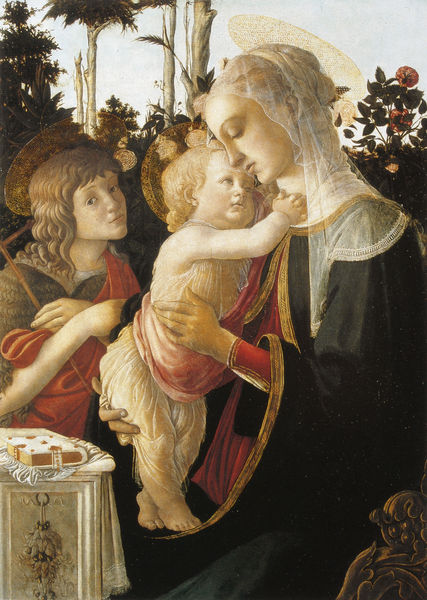
Titel: Die Jungfrau mit dem Christuskind und Johannes d. Täufer als Kind
Künstler: Sandro Botticelli
Standort: Paris
Institution: Louvre
Schlagwörter: baum, blau, gemälde, gott, hand, himmel, weiß, bäume, grün, landschaft, mädchen, sitzen, blume, blumen, frau, haar, kleid, schwarz, stuhl, tisch, blick, dame, rose, rosen, rot, schleier, tuch, malerei, jung, augen, bibel, gesicht, johannes, täufer, strauch, busch, büsche, kirche, gewand, gold, haare, mantel, stoff, decke, gewänder, kind, mutter, locken, renaissance, schön, kinder, engel, garten, fell, umarmung, italien, baby, thron, kopftuch, robe, junge, transparenz, knabe, buch, glaube, religion, mutter und kind, altar, schnitzerei, besorgt, heiligenschein, nimbus, christus, jesus, christlich, florenz, heiliger, heilige, heilig, maria, madonna, mutter gottes, schrein, christentum, sohn, aureole, josef, testament, gottesmutter, da vinci, jesuskind, agen, blauer mantel, glorie, botticelli, windel, nimben, und so, gewnd, mutter mit kind, goldsaum, tiscvh, bibiel